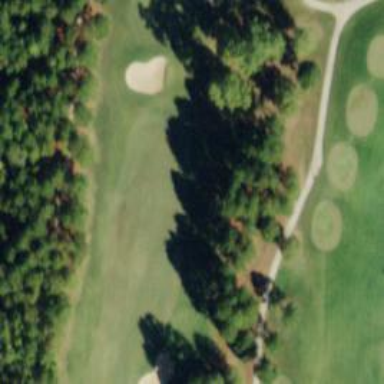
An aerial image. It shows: Golf course.